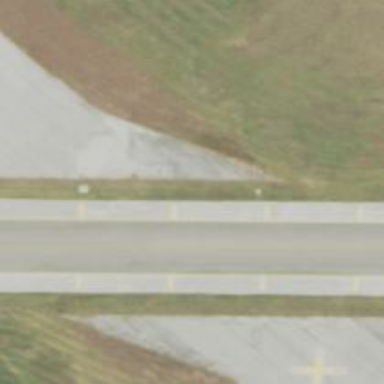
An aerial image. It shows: Image of taxiway at airport.